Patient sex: F
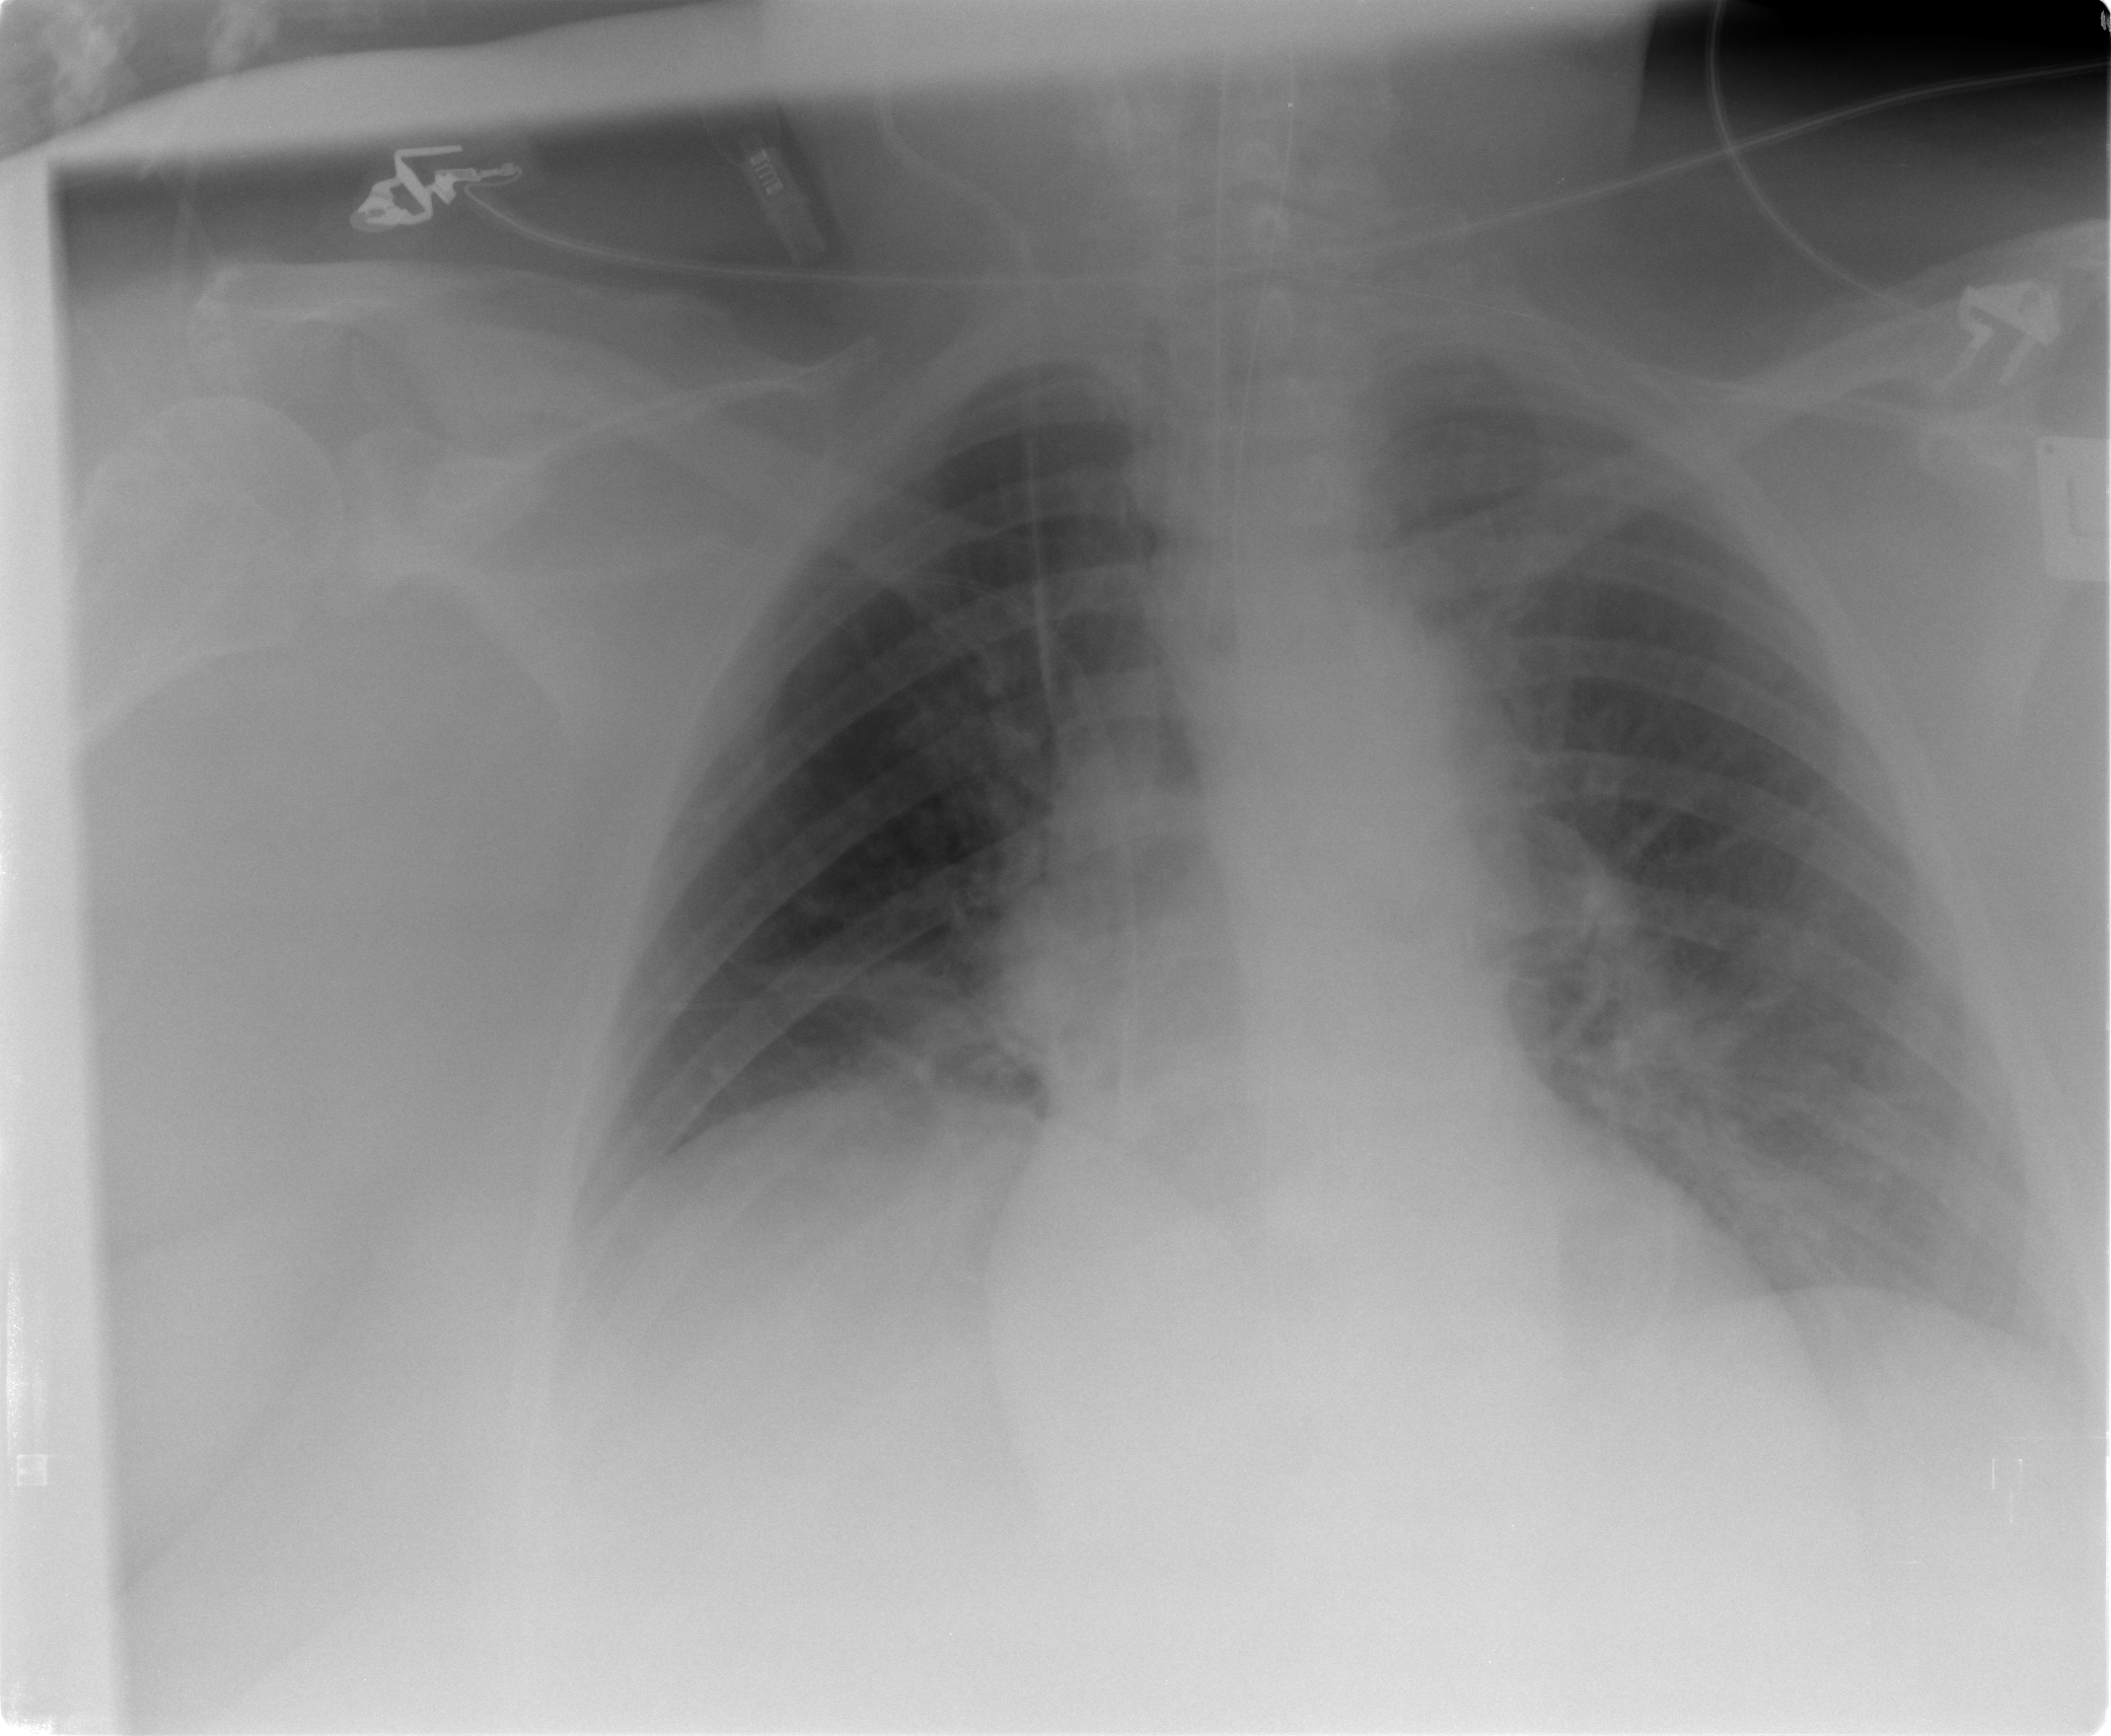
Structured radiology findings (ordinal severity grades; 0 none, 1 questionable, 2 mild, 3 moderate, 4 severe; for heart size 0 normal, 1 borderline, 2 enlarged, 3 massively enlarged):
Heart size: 1
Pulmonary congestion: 0
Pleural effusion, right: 0
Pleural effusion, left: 0
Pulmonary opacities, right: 0
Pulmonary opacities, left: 0
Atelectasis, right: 2
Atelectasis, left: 2